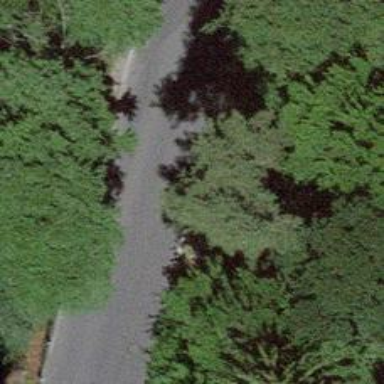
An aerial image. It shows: Paved tertiary road.